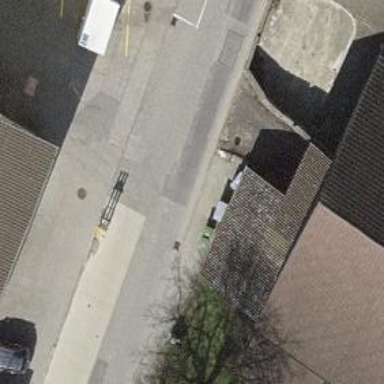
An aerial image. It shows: Residential road with asphalt surface and sidewalks on both sides.